Question: i am learning andengine.
i am displaying Hellow word using this code
'''
package com.example.textfontexample;
import org.andengine.engine.camera.Camera;
import org.andengine.engine.options.EngineOptions;
import org.andengine.engine.options.ScreenOrientation;
import org.andengine.engine.options.resolutionpolicy.RatioResolutionPolicy;
import org.andengine.entity.scene.Scene;
import org.andengine.entity.scene.background.Background;
import org.andengine.entity.text.Text;
import org.andengine.opengl.font.Font;
import org.andengine.opengl.font.FontFactory;
import org.andengine.opengl.texture.Texture;
import org.andengine.opengl.texture.TextureOptions;
import org.andengine.opengl.texture.atlas.bitmap.BitmapTextureAtlas;
import org.andengine.ui.activity.SimpleBaseGameActivity;
import org.andengine.util.color.Color;
import android.util.DisplayMetrics;
import android.view.Display;
import android.view.WindowManager;
public class myactivity extends SimpleBaseGameActivity
{
private final int CAMERA_WIDTH = 320;
private final int CAMERA_HEIGHT = 480;
private Camera m_Camera;
private Scene m_Scene;
private Font font;
private Text text;
@Override
public EngineOptions onCreateEngineOptions()
{
m_Camera = new Camera(0, 0, CAMERA_WIDTH, CAMERA_HEIGHT);
EngineOptions en = new EngineOptions(true, ScreenOrientation.PORTRAIT_FIXED, new RatioResolutionPolicy(
CAMERA_WIDTH, CAMERA_HEIGHT), m_Camera);
return en;
}
@Override
protected void onCreateResources()
{
//determine the density
WindowManager windowManager = (WindowManager) getSystemService(WINDOW_SERVICE);
Display display = windowManager.getDefaultDisplay();
DisplayMetrics displayMetrics = new DisplayMetrics();
display.getMetrics(displayMetrics);
int density = (int)(displayMetrics.density);
//scale desired size 25 by density
int fontSize = (int) (25 * density);
font = FontFactory.createFromAsset(this.getFontManager(), this.getTextureManager(), 1024, 1024, this.getAssets(),
"times.ttf", fontSize, true, android.graphics.Color.BLACK);
font.load();
//Texture fontTexture = new BitmapTextureAtlas(1024, 1024, TextureOptions.BILINEAR_PREMULTIPLYALPHA);
//font = new Font(fontTexture, Typeface.create(Typeface.DEFAULT, Typeface.NORMAL), fontSize, true, Color.WHITE);
//mEngine.getTextureManager().loadTexture(fontTexture);
//mEngine.getFontManager().loadFont(font);
}
@Override
protected Scene onCreateScene()
{
m_Scene = new Scene();
m_Scene.setBackground(new Background(Color.WHITE));
text = new Text(0, 0, font, "Hello Android", this.getVertexBufferObjectManager());
m_Scene.attachChild(text);
text.setPosition(CAMERA_WIDTH/2 - (text.getWidth()/2), CAMERA_HEIGHT/2 - (text.getHeight()/2));
return m_Scene;
}
}
'''
it is displaying font like this
as you can see that pixels are starching and font is looking ugly too much.
how to display proper font text which pixels are not straching ???
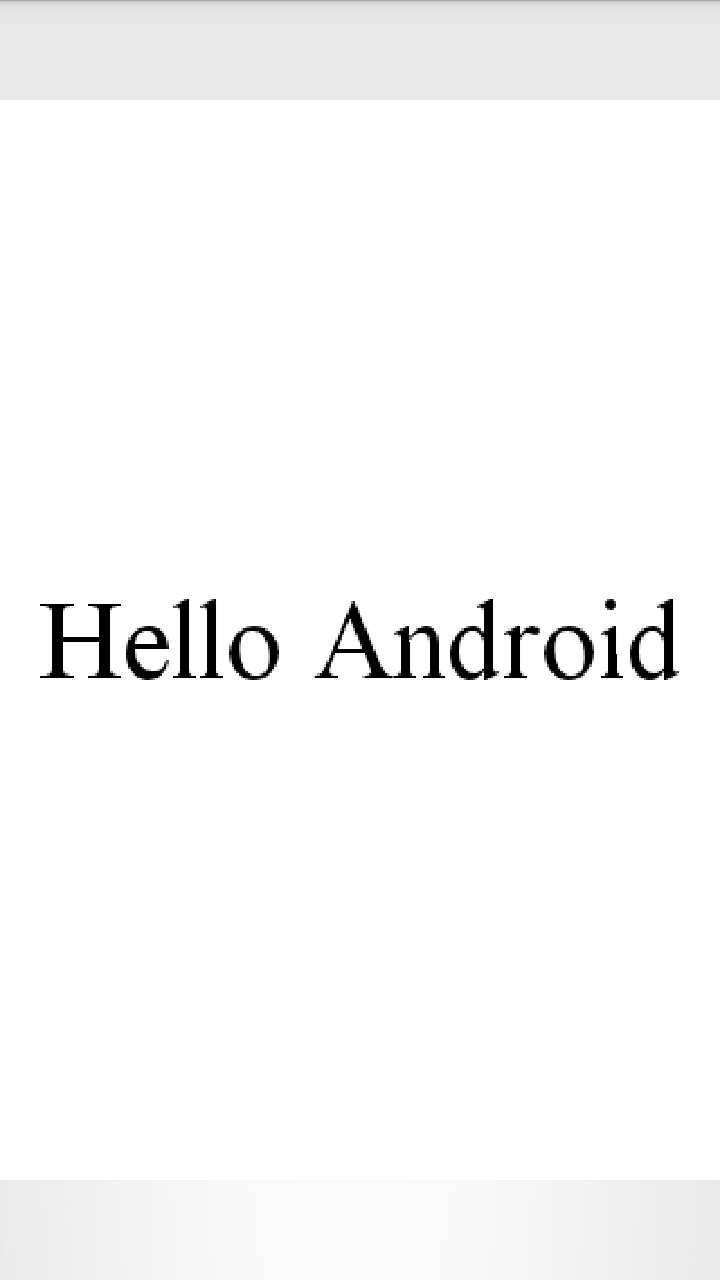
Answer: '''
FontFactory.setAssetBasePath("font/");
BitmapTextureAtlas fontTexture = new BitmapTextureAtlas(this.getTextureManager(), 256, 256, TextureOptions.BILINEAR);
mFont = FontFactory.createFromAsset(this.getFontManager(), fontTexture, this.getAssets(), "Droid.ttf", 48, true, android.graphics.Color.WHITE);
fontTexture.load();
mFont.load();
'''
Try in this mode .